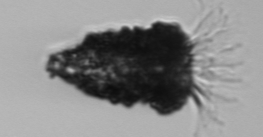
Label: Tintinnopsis